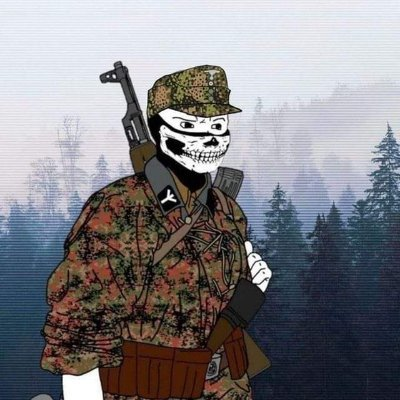
Label: 5_Wojak_with_Background